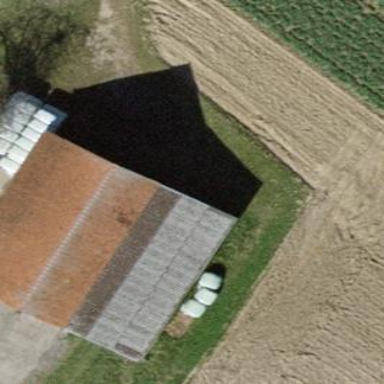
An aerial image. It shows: Shed building.